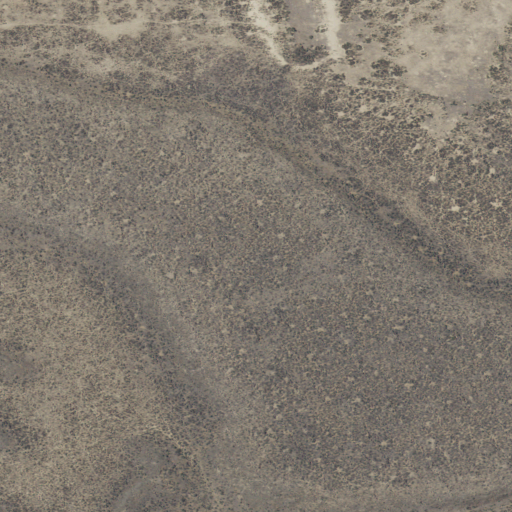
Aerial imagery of plain(s) in Idaho named Deadman Flat containing only shrub